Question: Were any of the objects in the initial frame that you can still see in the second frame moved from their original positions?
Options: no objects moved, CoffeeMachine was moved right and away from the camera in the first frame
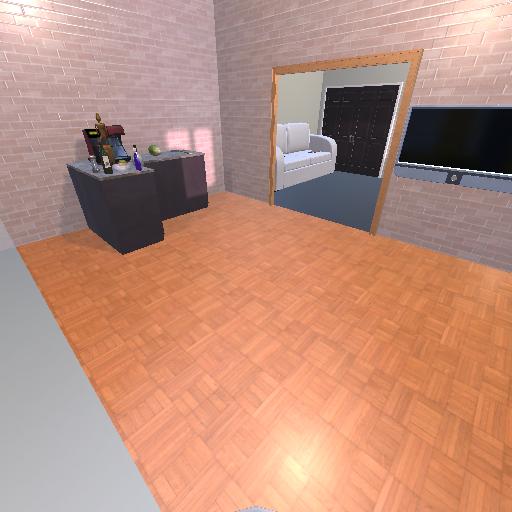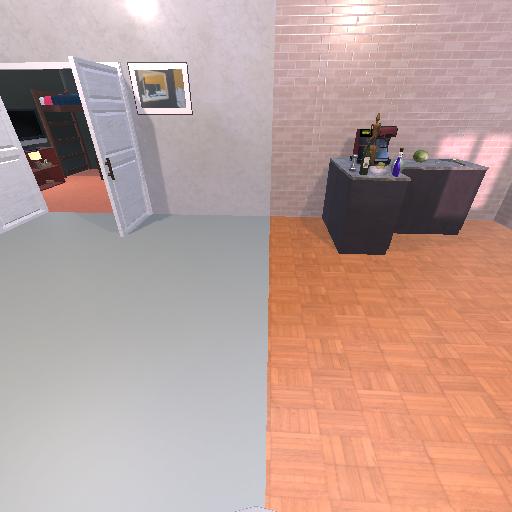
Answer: no objects moved